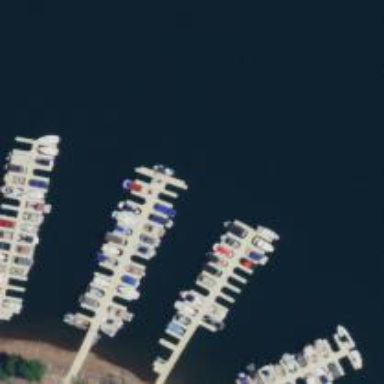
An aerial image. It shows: Man-made pier.